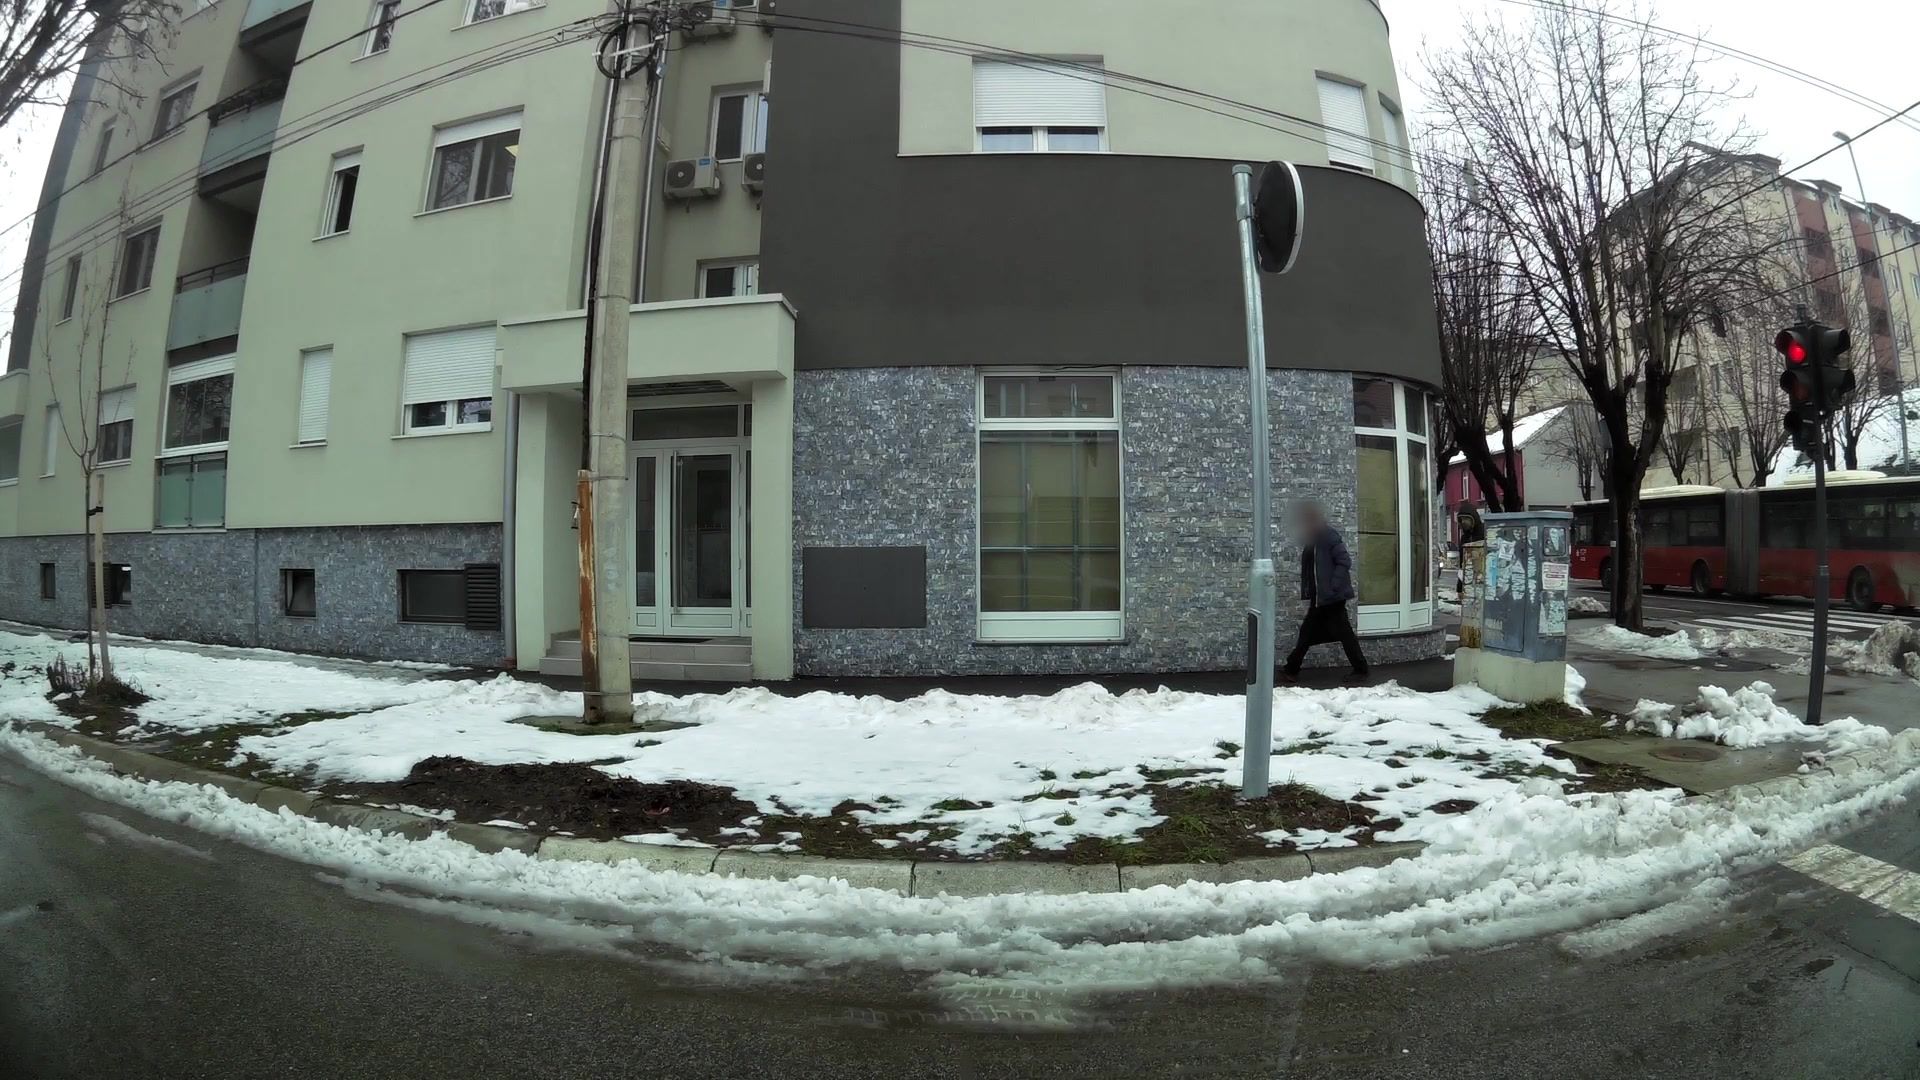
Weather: snowy
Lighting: day
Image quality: good
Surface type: driving surface
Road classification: residential
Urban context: urban centre
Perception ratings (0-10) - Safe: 2.65, Lively: 6.15, Beautiful: 6.67, Boring: 3.79, Depressing: 6.2, Wealthy: 6.69